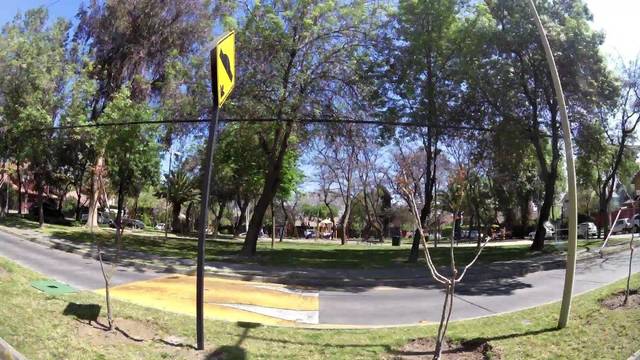
Region: Chile
Coordinates: -33.426, -70.546